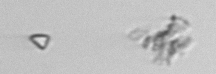
Label: detritus